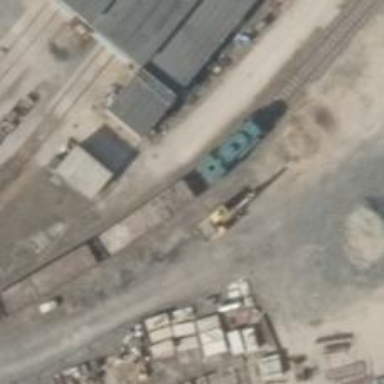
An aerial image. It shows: Railway yard.